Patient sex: M
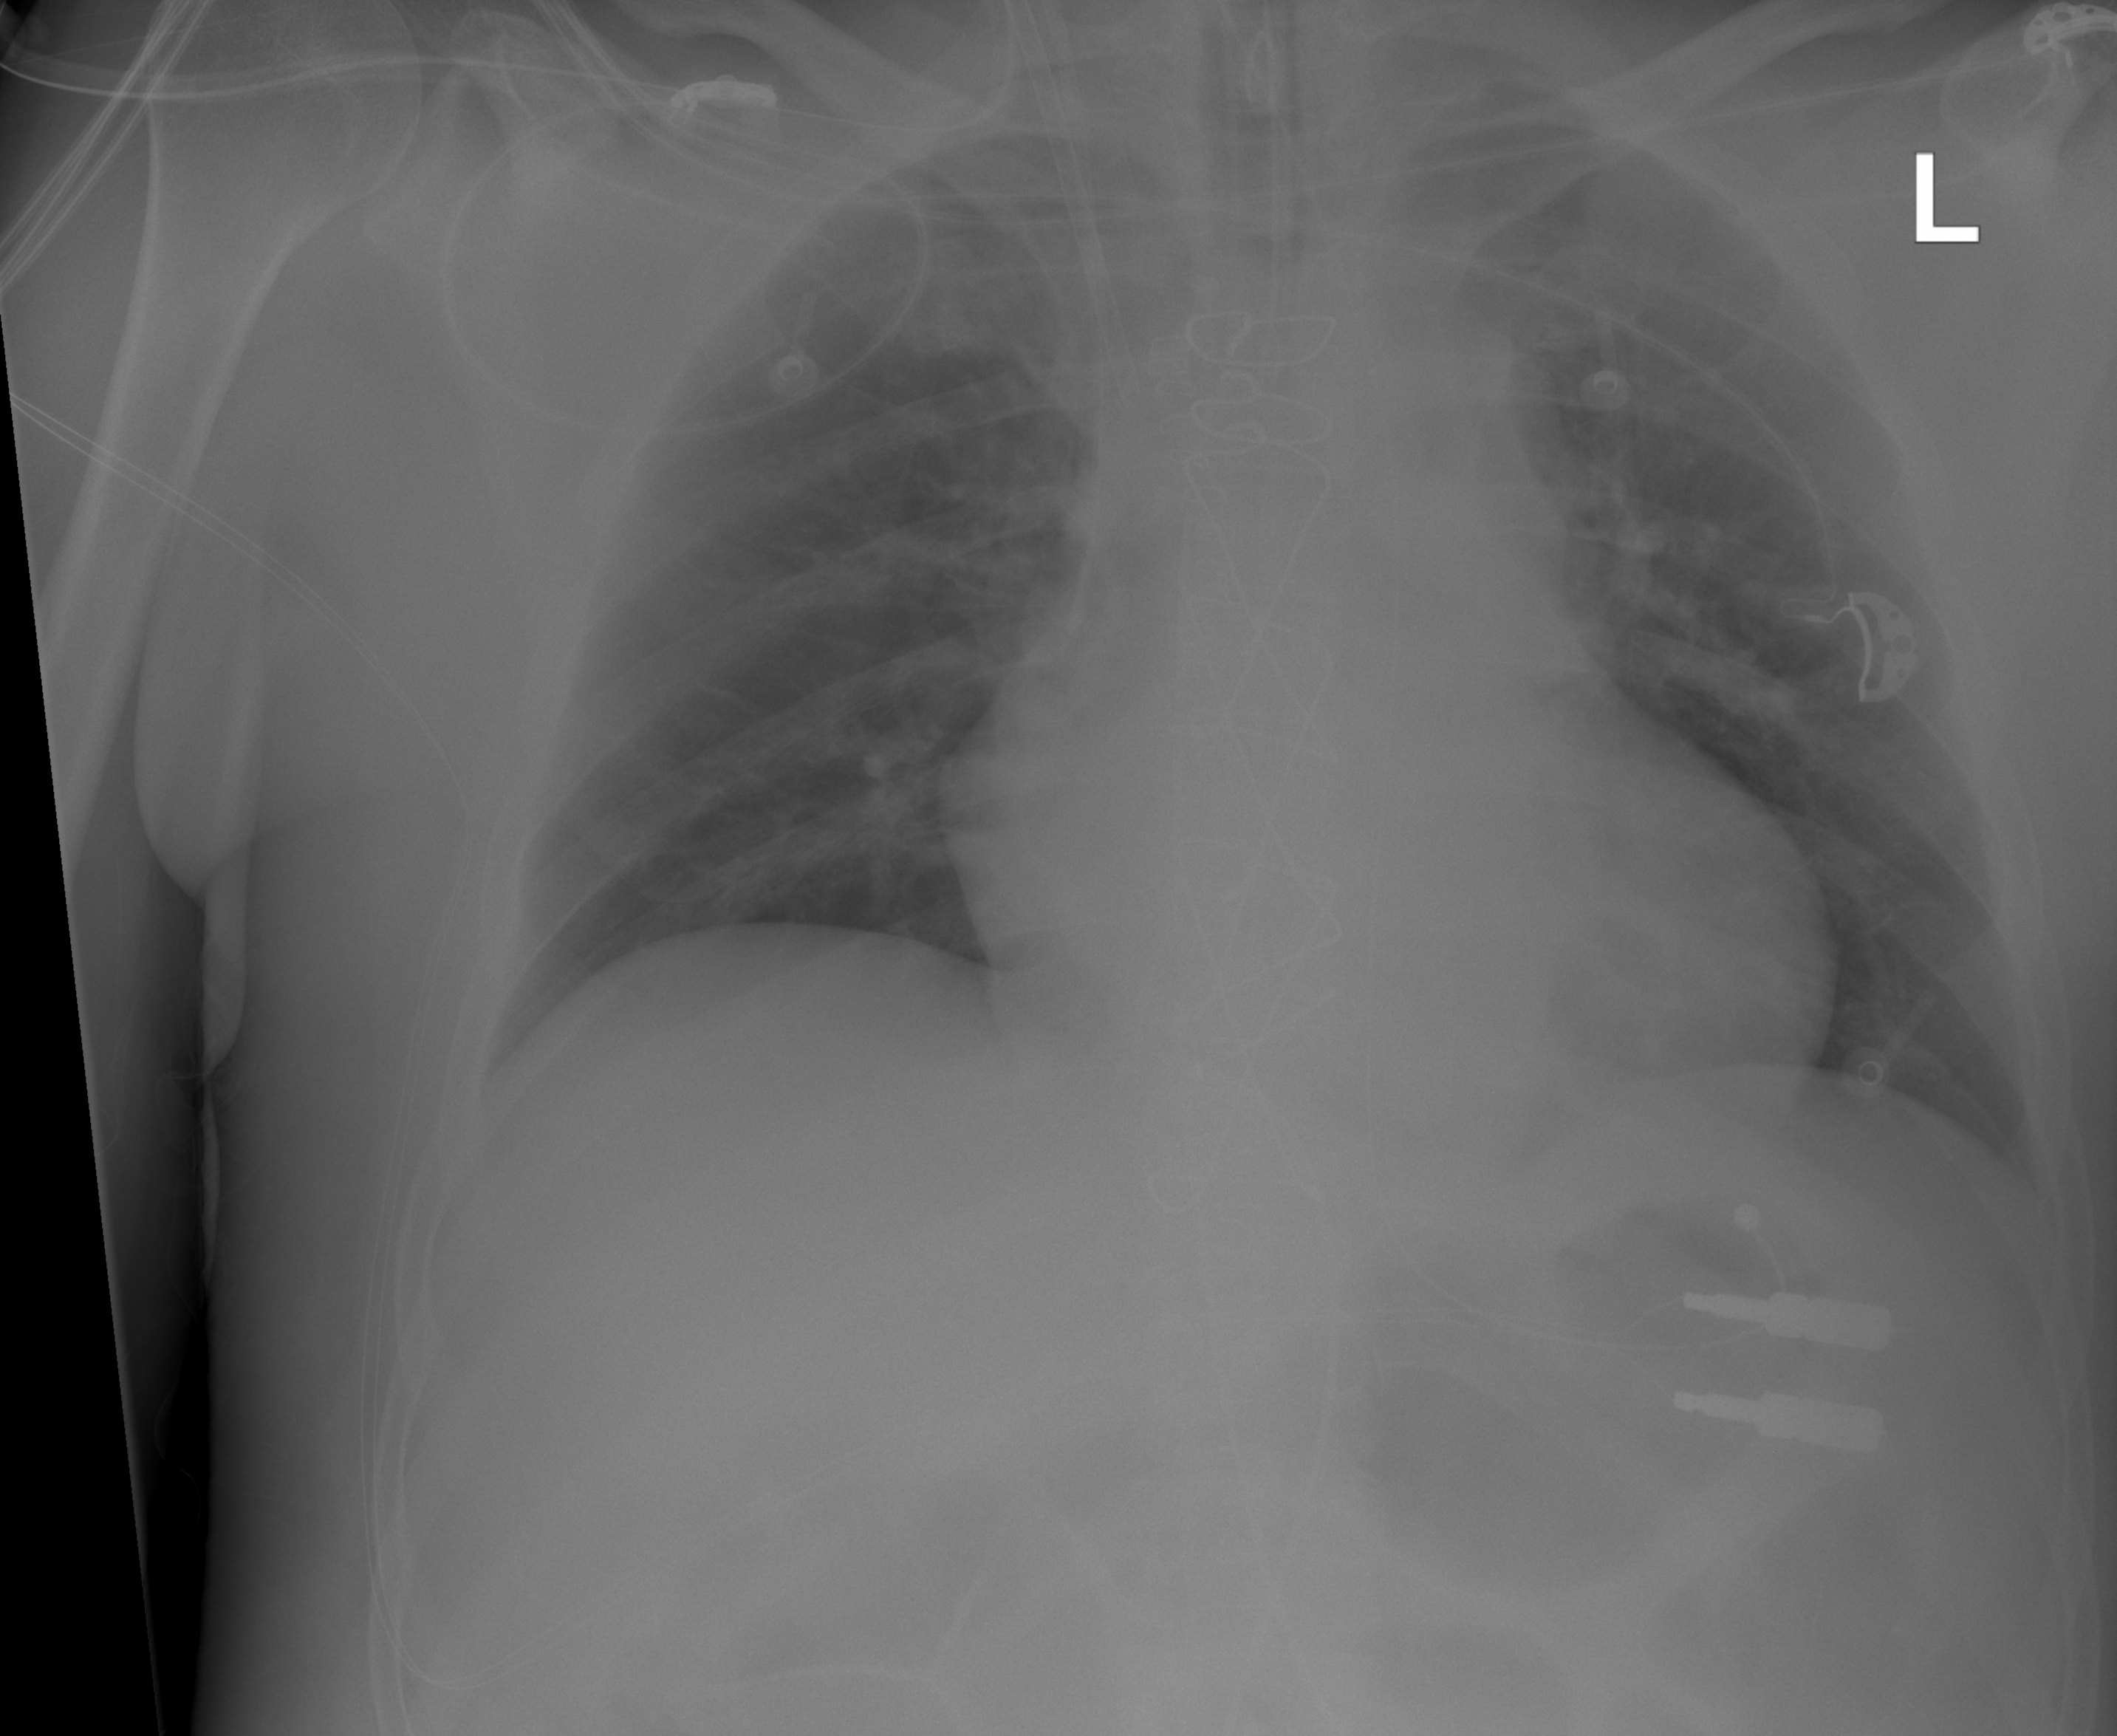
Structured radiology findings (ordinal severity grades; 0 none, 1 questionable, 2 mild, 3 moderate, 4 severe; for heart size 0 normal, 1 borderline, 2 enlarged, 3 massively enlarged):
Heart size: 2
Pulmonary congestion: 1
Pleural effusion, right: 0
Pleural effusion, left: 0
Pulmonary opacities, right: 0
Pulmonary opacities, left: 0
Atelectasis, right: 0
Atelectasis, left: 0